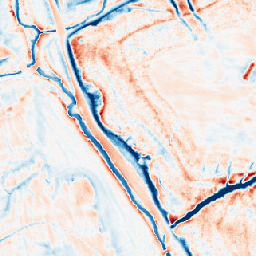
Category: edge_preserving
Decomposition family: anisotropic_diffusion
Decomposition parameters: iterations: 50
kappa: 50
gamma: 0.2
Upsampling method: area
Upsampling parameters: scale: 8
Upsampling scale: 8